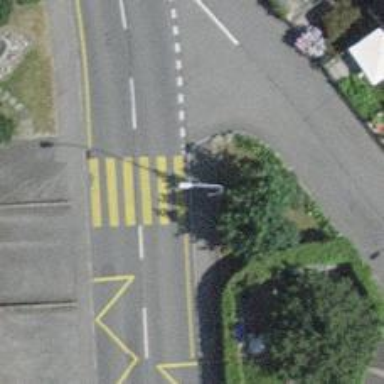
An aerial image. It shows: Kerb serving as barrier.